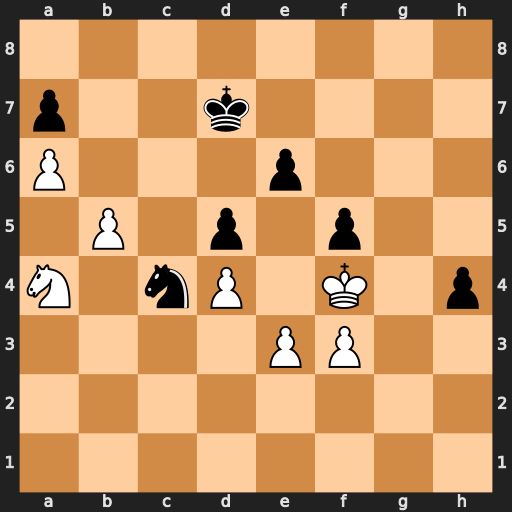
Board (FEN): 8/p2k4/P3p3/1P1p1p2/N1nP1K1p/4PP2/8/8
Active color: w
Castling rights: -
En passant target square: -
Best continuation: b6 Nxb6 Nxb6+ Kc7 Na4